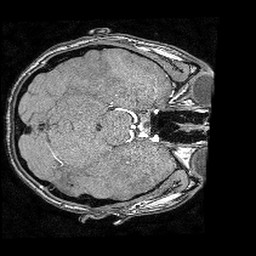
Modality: angio
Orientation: axial
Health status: ill
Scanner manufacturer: philips
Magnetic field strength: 3 T
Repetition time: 0.01834 s
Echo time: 0.003393 s